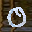
Label: 0